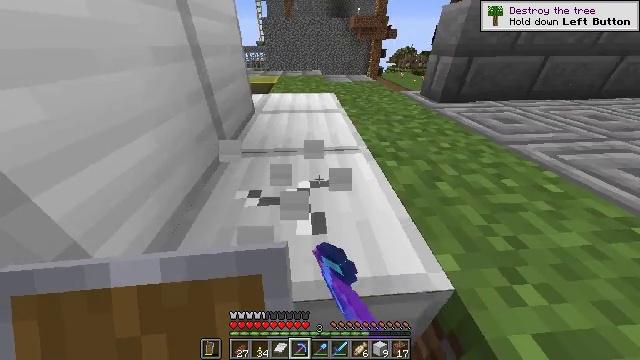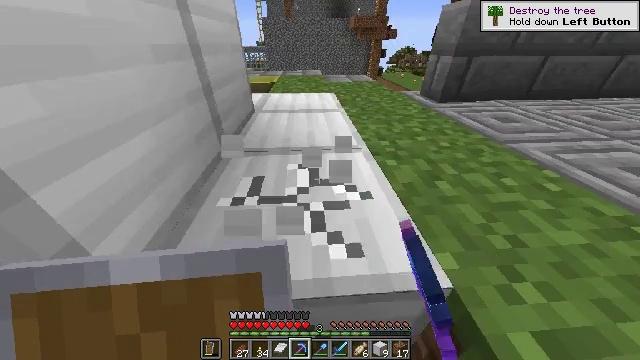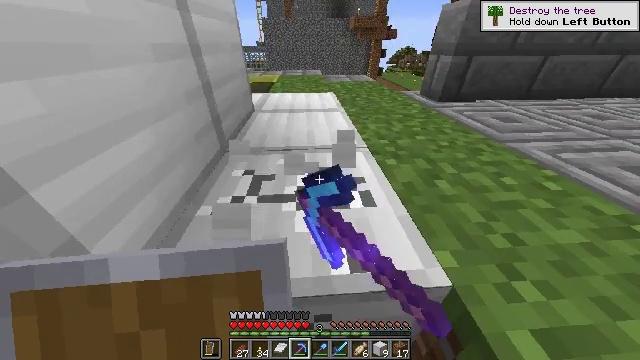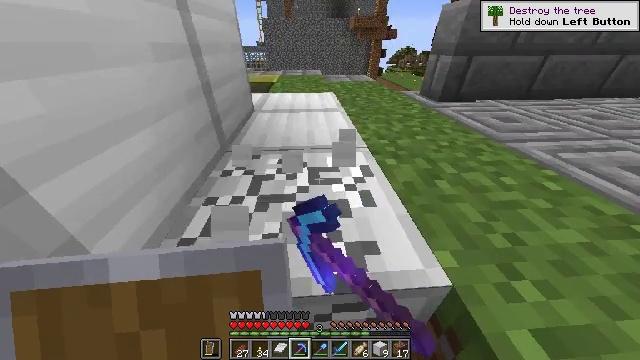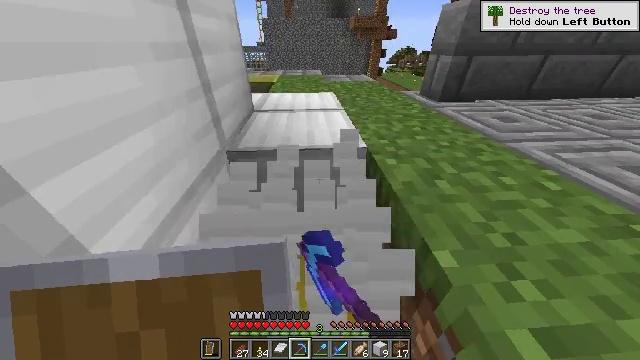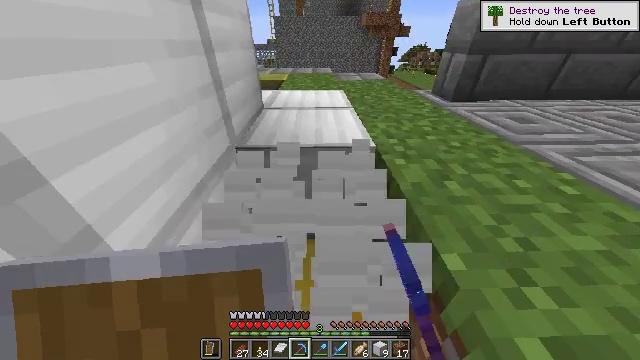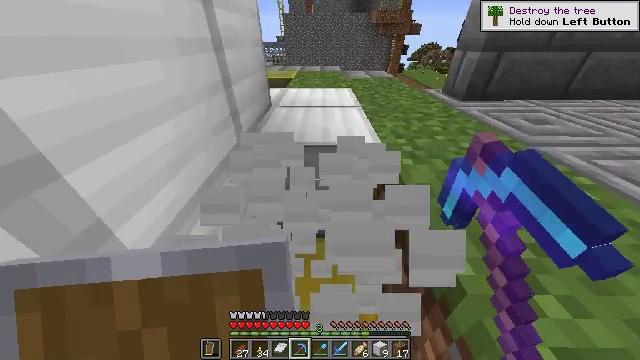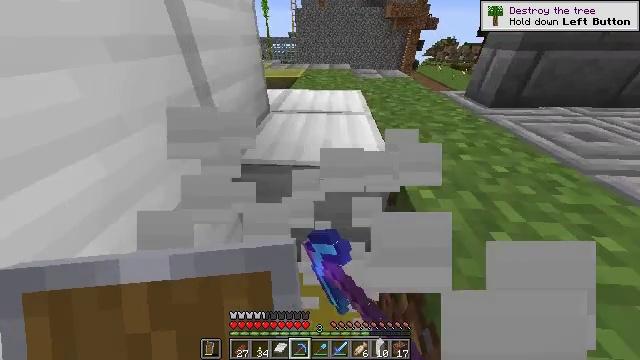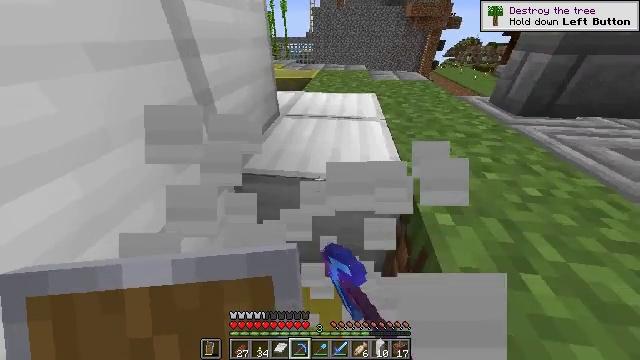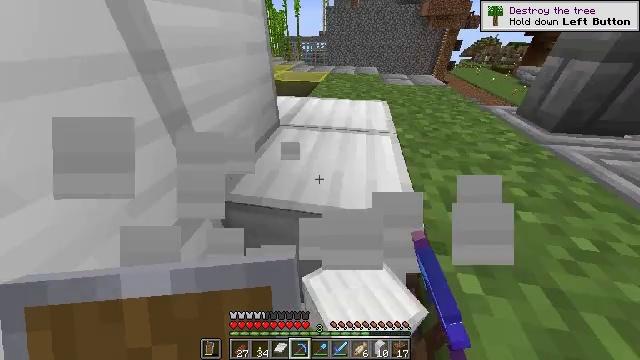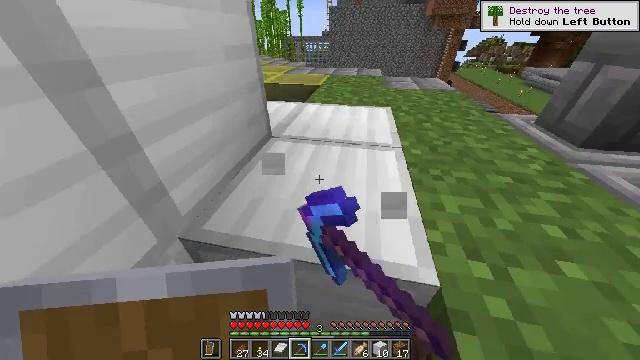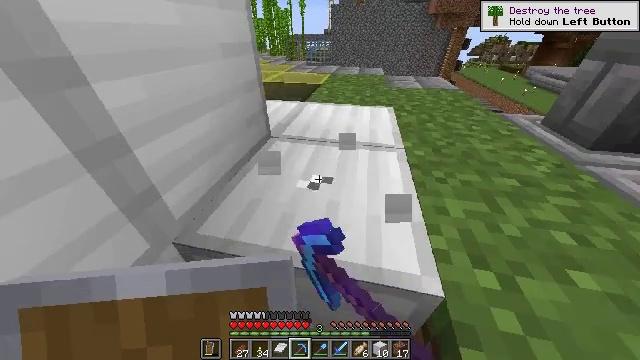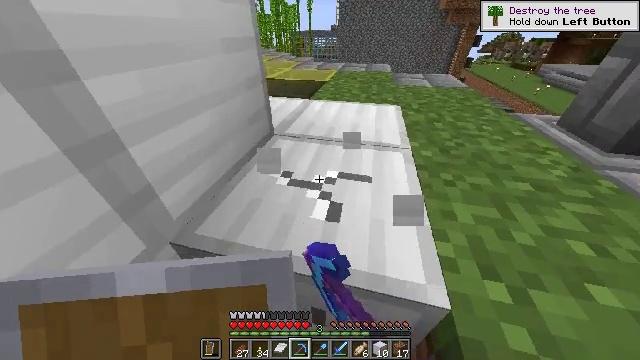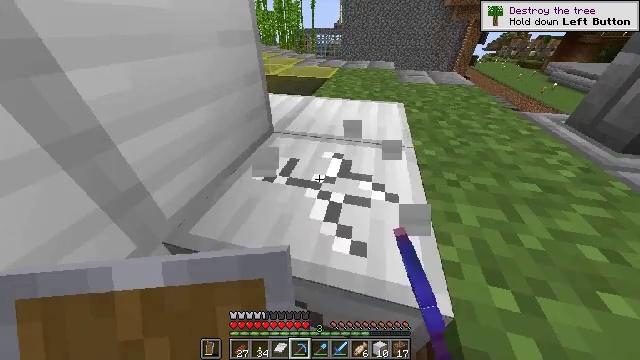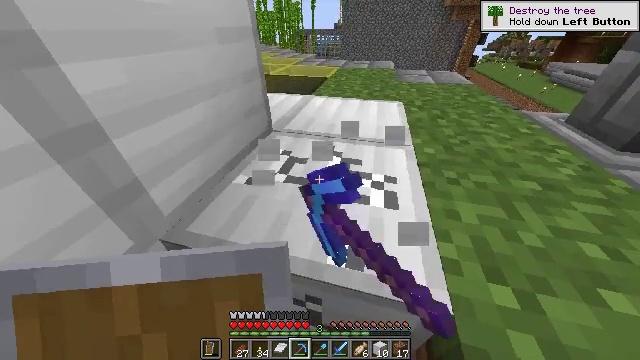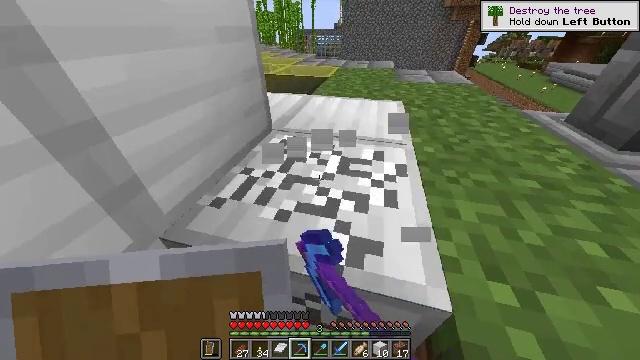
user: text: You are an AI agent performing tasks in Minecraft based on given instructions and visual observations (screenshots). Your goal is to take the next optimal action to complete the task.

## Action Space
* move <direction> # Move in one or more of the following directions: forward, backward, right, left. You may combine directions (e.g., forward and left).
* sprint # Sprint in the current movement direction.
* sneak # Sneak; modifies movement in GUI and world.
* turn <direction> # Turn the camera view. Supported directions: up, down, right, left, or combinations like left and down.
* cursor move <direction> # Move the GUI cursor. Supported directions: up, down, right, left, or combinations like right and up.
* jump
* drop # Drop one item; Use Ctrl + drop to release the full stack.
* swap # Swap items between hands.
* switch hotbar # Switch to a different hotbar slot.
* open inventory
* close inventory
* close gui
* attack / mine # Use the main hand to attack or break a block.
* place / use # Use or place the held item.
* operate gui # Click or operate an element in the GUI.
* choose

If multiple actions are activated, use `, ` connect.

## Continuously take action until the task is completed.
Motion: motion action
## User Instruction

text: Retrieve the iron block for resources.
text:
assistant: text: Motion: attack / mine
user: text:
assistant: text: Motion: attack / mine
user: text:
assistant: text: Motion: attack / mine
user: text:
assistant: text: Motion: attack / mine
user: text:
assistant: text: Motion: turn left, attack / mine
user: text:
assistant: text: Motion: move forward, turn left, attack / mine
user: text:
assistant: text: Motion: move forward and move right, turn left, attack / mine
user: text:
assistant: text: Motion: move forward and move right, turn left, attack / mine
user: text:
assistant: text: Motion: move forward and move right, turn left, attack / mine
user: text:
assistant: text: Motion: attack / mine
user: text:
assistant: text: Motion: attack / mine
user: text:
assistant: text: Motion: turn left, attack / mine
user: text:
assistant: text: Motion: attack / mine
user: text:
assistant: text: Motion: attack / mine
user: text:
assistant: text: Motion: attack / mine
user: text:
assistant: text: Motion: attack / mine
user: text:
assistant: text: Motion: attack / mine
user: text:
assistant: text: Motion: move forward, turn left, attack / mine
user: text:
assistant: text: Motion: move forward and move right, turn left, attack / mine
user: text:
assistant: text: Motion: move forward and move right, turn left, attack / mine
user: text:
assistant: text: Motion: move forward and move right, turn left, attack / mine
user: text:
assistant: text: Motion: move forward and move right, turn left, attack / mine
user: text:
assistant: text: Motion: turn left, attack / mine
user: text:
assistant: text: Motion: turn left and down, attack / mine
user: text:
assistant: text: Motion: turn left, attack / mine
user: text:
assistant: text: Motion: turn left and down, attack / mine
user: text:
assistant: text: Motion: turn left, attack / mine
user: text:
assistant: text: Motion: turn left, attack / mine
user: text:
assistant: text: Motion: attack / mine
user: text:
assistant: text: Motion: attack / mine